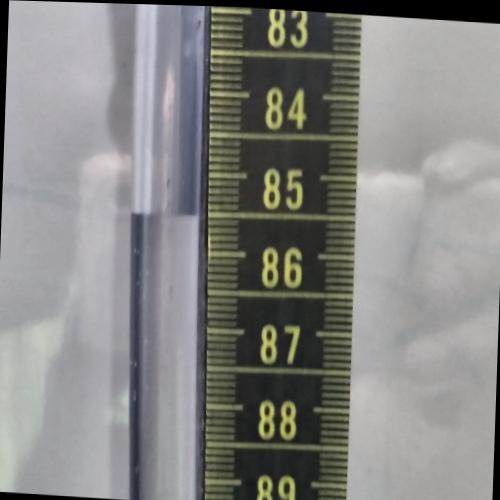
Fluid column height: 85.5 cm